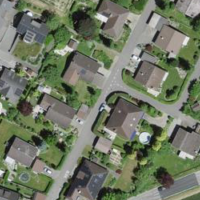
EUNIS habitat code: 54
Species observed at this site:
Primula veris
Prunus spinosa
Prunella vulgaris